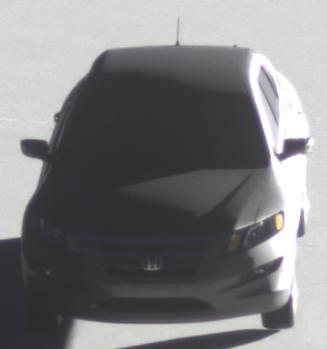
Make: Honda
Model: Crosstour
Detailed model: -
Model produced from: 2009
Model produced until: 2012
Doors: 4
Color: gray
Road condition: dry road
Daytime: sunrise or sunset
Contrast: high contrast